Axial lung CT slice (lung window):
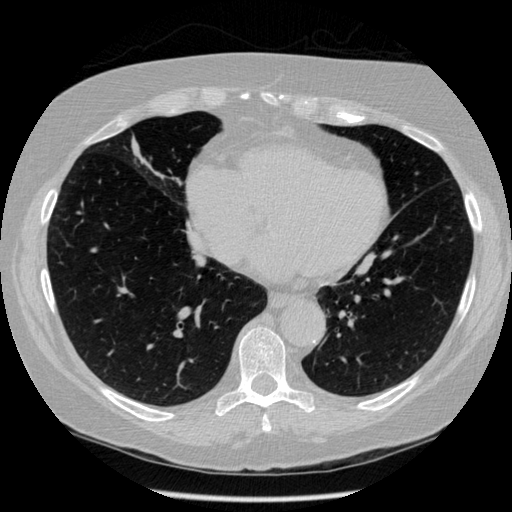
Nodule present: no